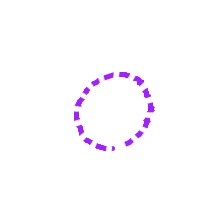
Shape: circle